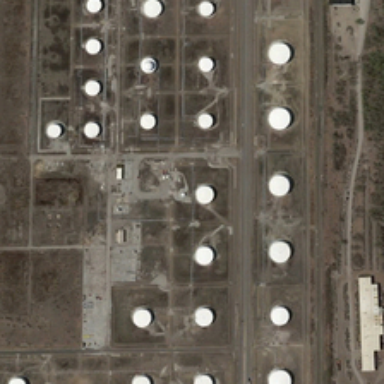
Many white storage tanks are surrounded by bareland .